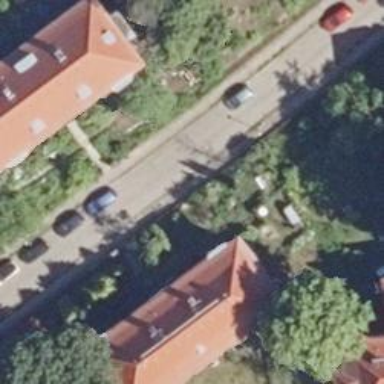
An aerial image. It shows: Residential road.